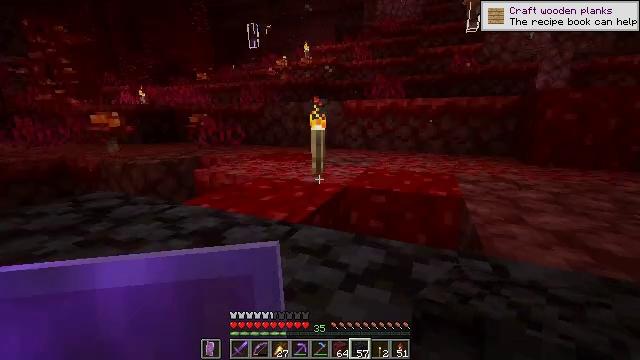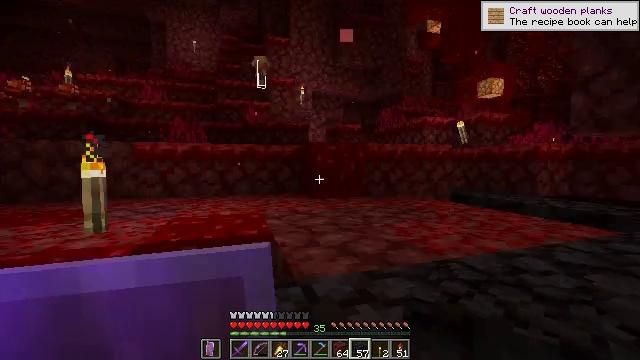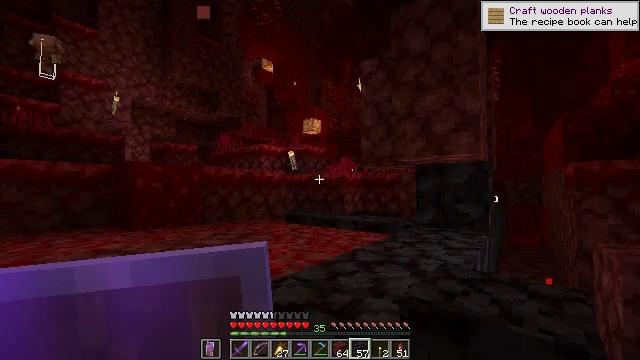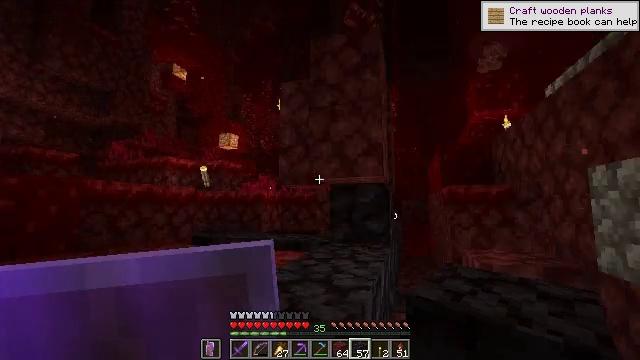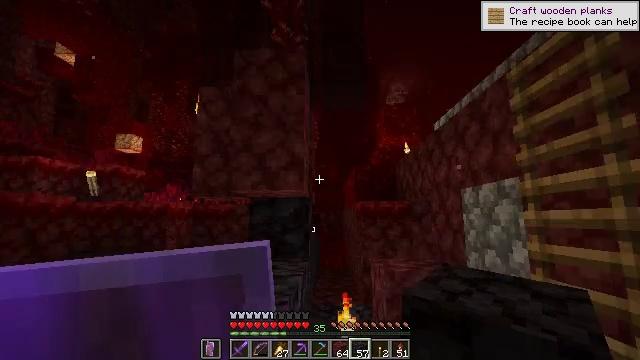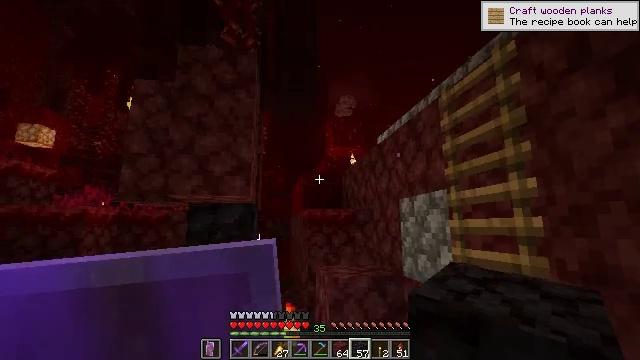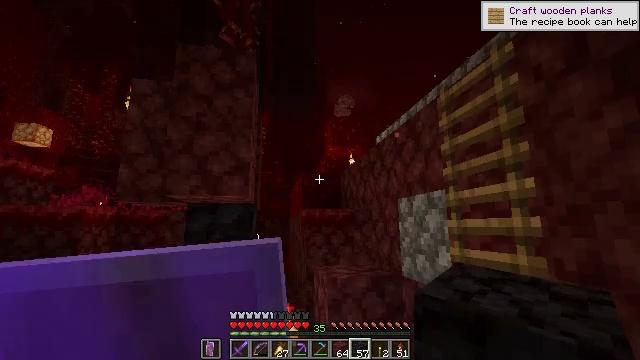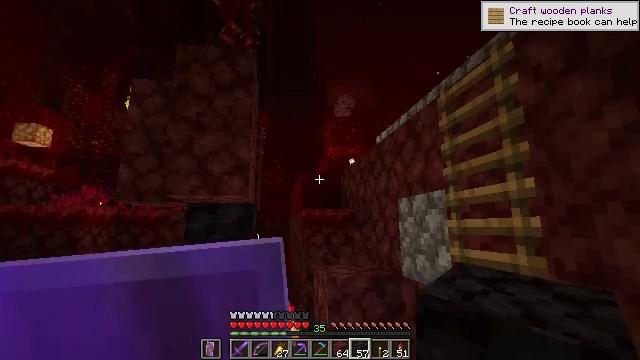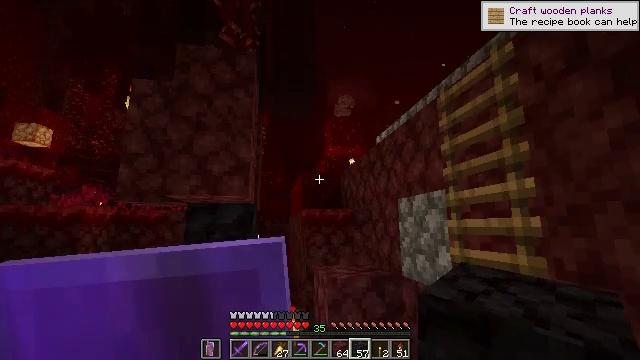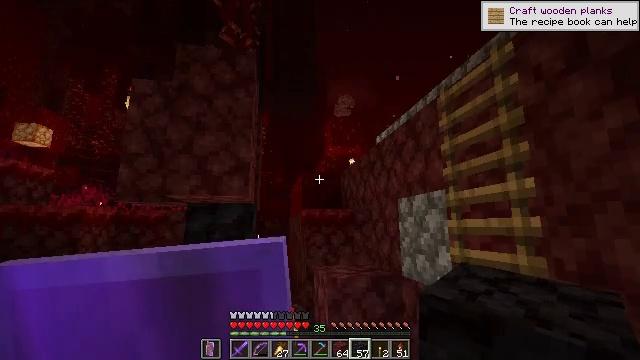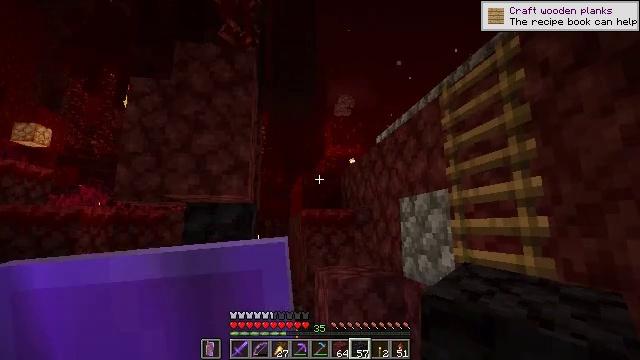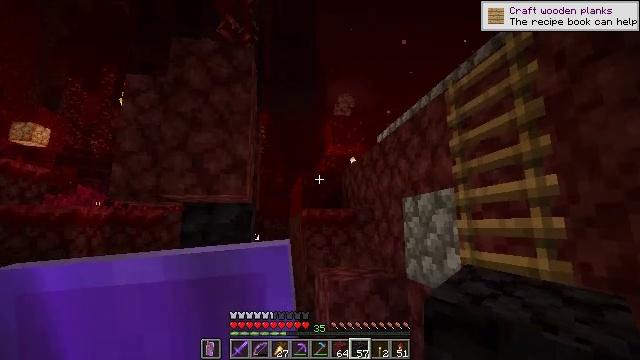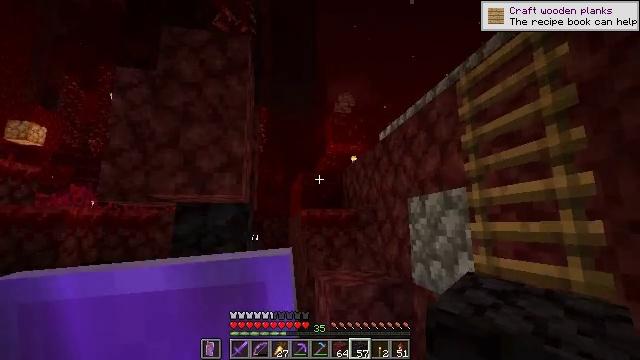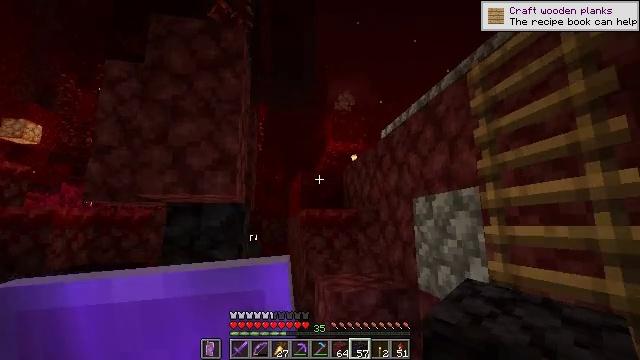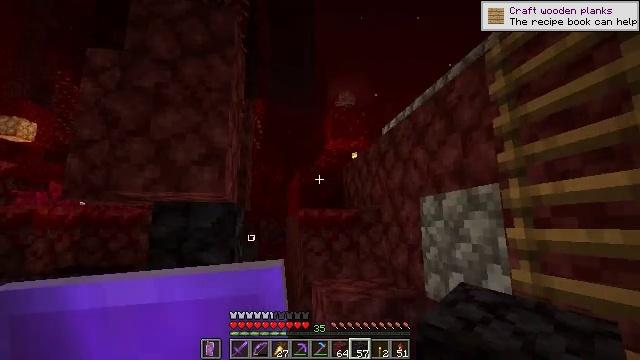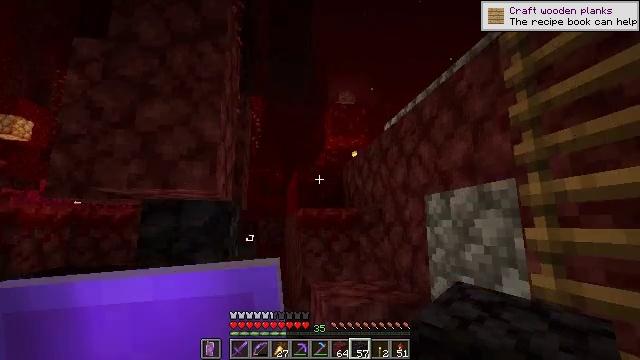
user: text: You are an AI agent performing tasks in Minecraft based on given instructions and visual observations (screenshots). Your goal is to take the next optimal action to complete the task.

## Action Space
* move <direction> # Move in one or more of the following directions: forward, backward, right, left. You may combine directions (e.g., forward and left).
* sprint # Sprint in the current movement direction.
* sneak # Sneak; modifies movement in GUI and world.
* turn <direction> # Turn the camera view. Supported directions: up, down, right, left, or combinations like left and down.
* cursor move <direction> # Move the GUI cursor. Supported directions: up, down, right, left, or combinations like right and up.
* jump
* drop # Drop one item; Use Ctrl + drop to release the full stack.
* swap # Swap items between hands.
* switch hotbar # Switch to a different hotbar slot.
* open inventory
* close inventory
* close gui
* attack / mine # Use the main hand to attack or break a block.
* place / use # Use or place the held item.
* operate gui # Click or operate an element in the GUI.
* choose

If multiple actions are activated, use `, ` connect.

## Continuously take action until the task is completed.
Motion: motion action
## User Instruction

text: Gather crimson nylium blocks.
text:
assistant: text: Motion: turn right and up
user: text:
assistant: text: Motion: turn right and up
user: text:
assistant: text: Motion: turn right and up
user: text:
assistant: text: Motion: turn right and up
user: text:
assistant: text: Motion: turn right and up
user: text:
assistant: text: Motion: no_op
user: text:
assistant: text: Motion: no_op
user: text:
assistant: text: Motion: no_op
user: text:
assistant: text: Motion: no_op
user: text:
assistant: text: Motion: move forward
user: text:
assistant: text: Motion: move forward
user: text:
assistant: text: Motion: move forward
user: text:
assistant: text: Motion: move forward
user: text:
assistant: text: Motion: move forward
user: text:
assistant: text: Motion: move forward
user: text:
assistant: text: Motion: move forward, turn left
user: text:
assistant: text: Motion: move forward, turn left and down
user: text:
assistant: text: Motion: move forward, turn left and down
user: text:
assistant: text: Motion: move forward, turn left and down
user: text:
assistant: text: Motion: turn left and down
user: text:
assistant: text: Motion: no_op
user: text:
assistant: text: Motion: no_op
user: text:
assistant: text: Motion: no_op
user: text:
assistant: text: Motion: no_op
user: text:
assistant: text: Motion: no_op
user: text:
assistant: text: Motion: no_op
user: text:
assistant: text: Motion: no_op
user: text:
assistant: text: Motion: no_op
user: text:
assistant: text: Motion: no_op
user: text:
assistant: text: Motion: no_op